Aerial crown-view tile of a tropical tree (Barro Colorado Island, Panama), acquired 20250124:
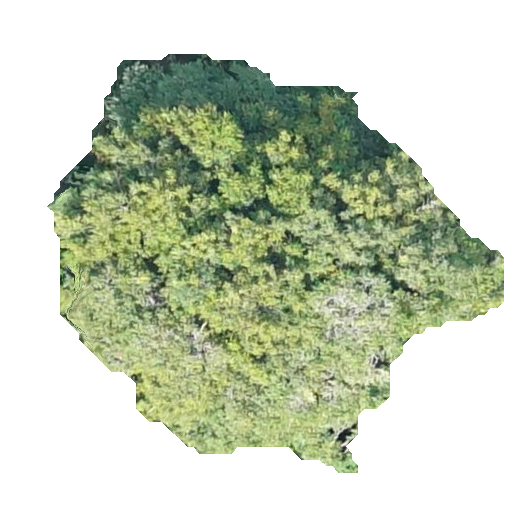
Species: Protium stevensonii
GBIF accepted scientific name: Tetragastris panamensis
Crown area: 183.123 m²